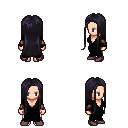
a pixel art fantasy rpg character, female body template, human, light skin, gray robe, white pants, raven extra-long hairstyle, leather bracers, maroon shoes, four views (front, back, left, right), 2x2 character sprite sheet, small pixel art, hard edges, no anti-aliasing